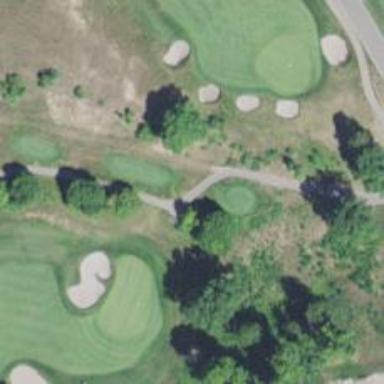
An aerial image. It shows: Path for both roads and golfers.